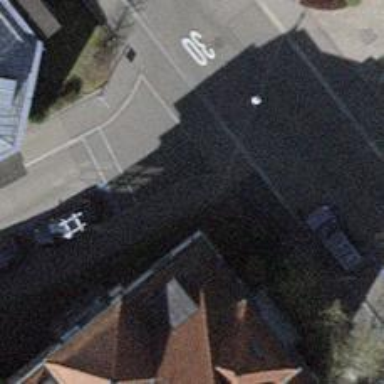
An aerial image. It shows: Sidewalk.